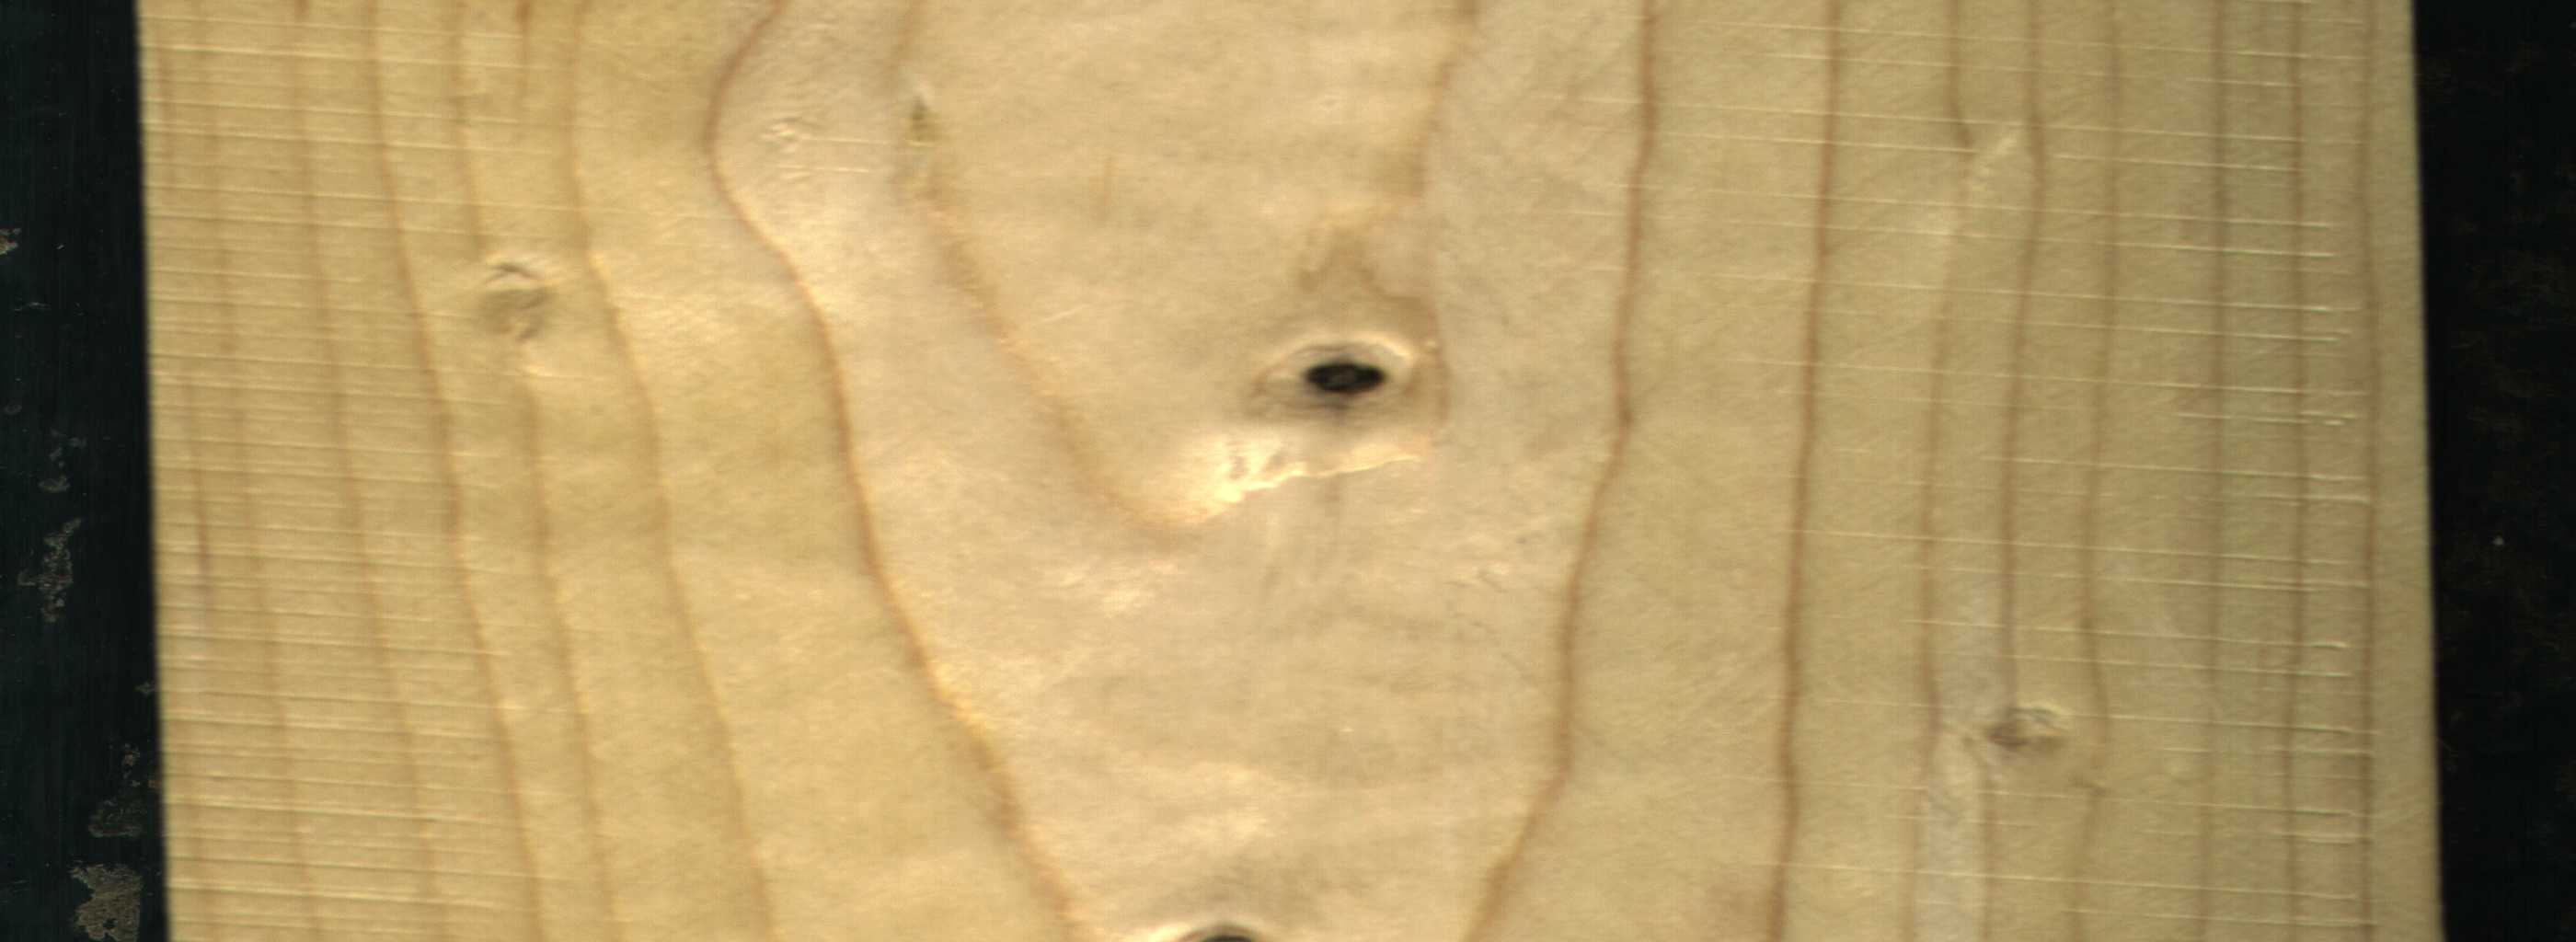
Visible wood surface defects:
Dead_Knot
Dead_Knot